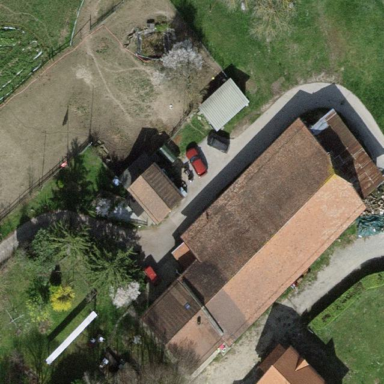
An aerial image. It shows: Farmyard area.